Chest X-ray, AP view. Patient: 34 years old, sex M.
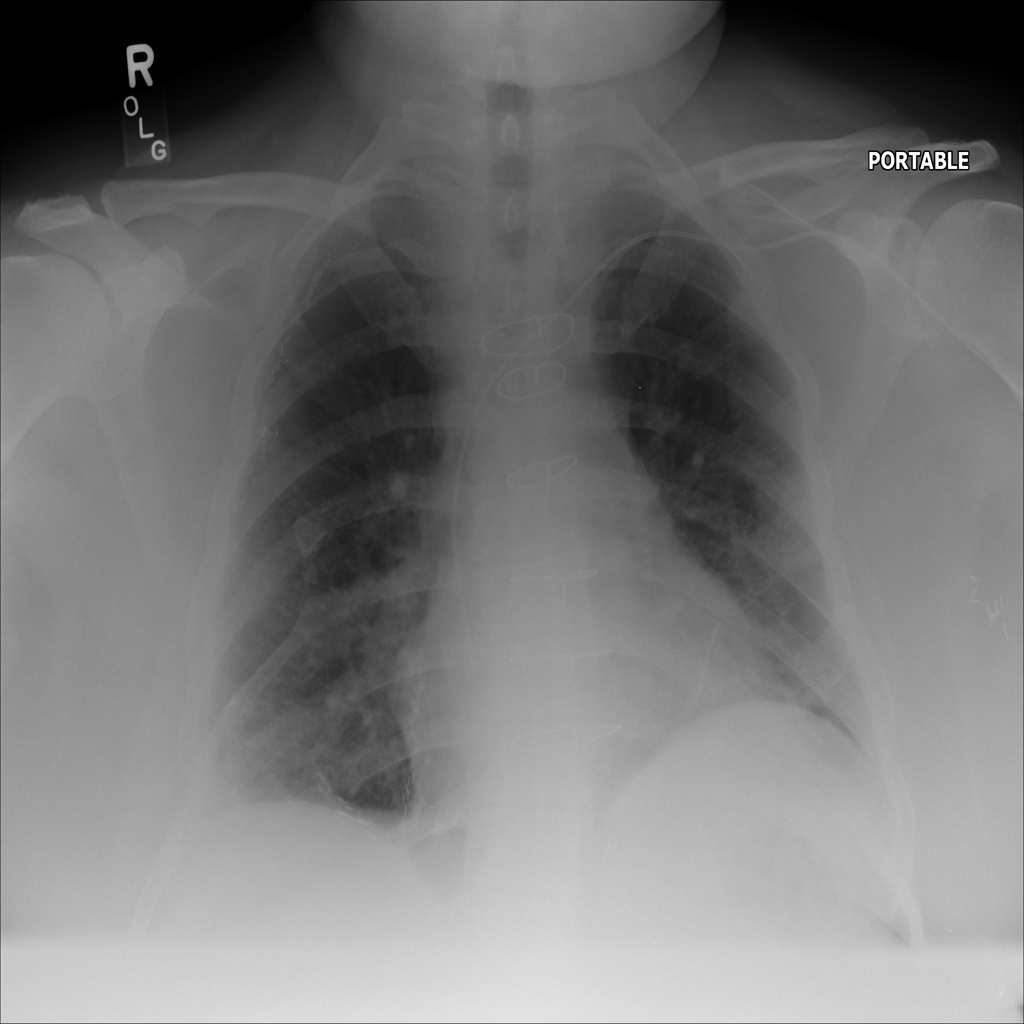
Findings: No Finding